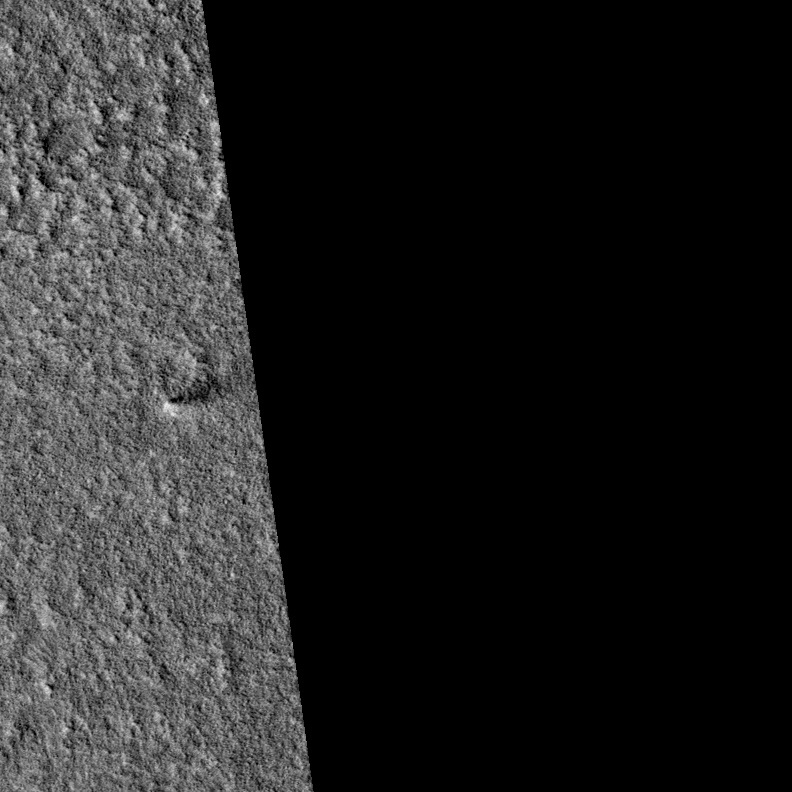
Label: dustdevil